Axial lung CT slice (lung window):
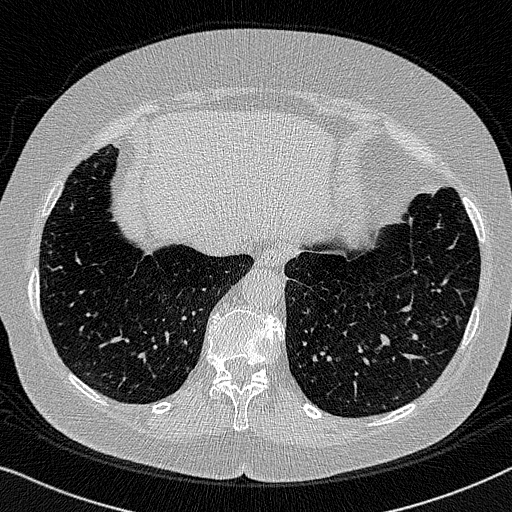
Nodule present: no